Question: I have the following code. Its purpose is to display a popup to the user.
As you can see in the screenshot, login window appears with blank space after it. The register works and has 'y-scrolling' avaliable. When I change '.contentWindowContainer' css to 'height:auto;' the login box displays correctly, but the register form looses its scroll ability. screenshot showing two modals
My question is how can I preserve the functionality of scrolling the register whilst preventing the signin box from having white space underneith?
<URL>
if you change the '.contentWindow' 'height' property from 'auto' to '100%' you should see the error.

Thanks, Adam
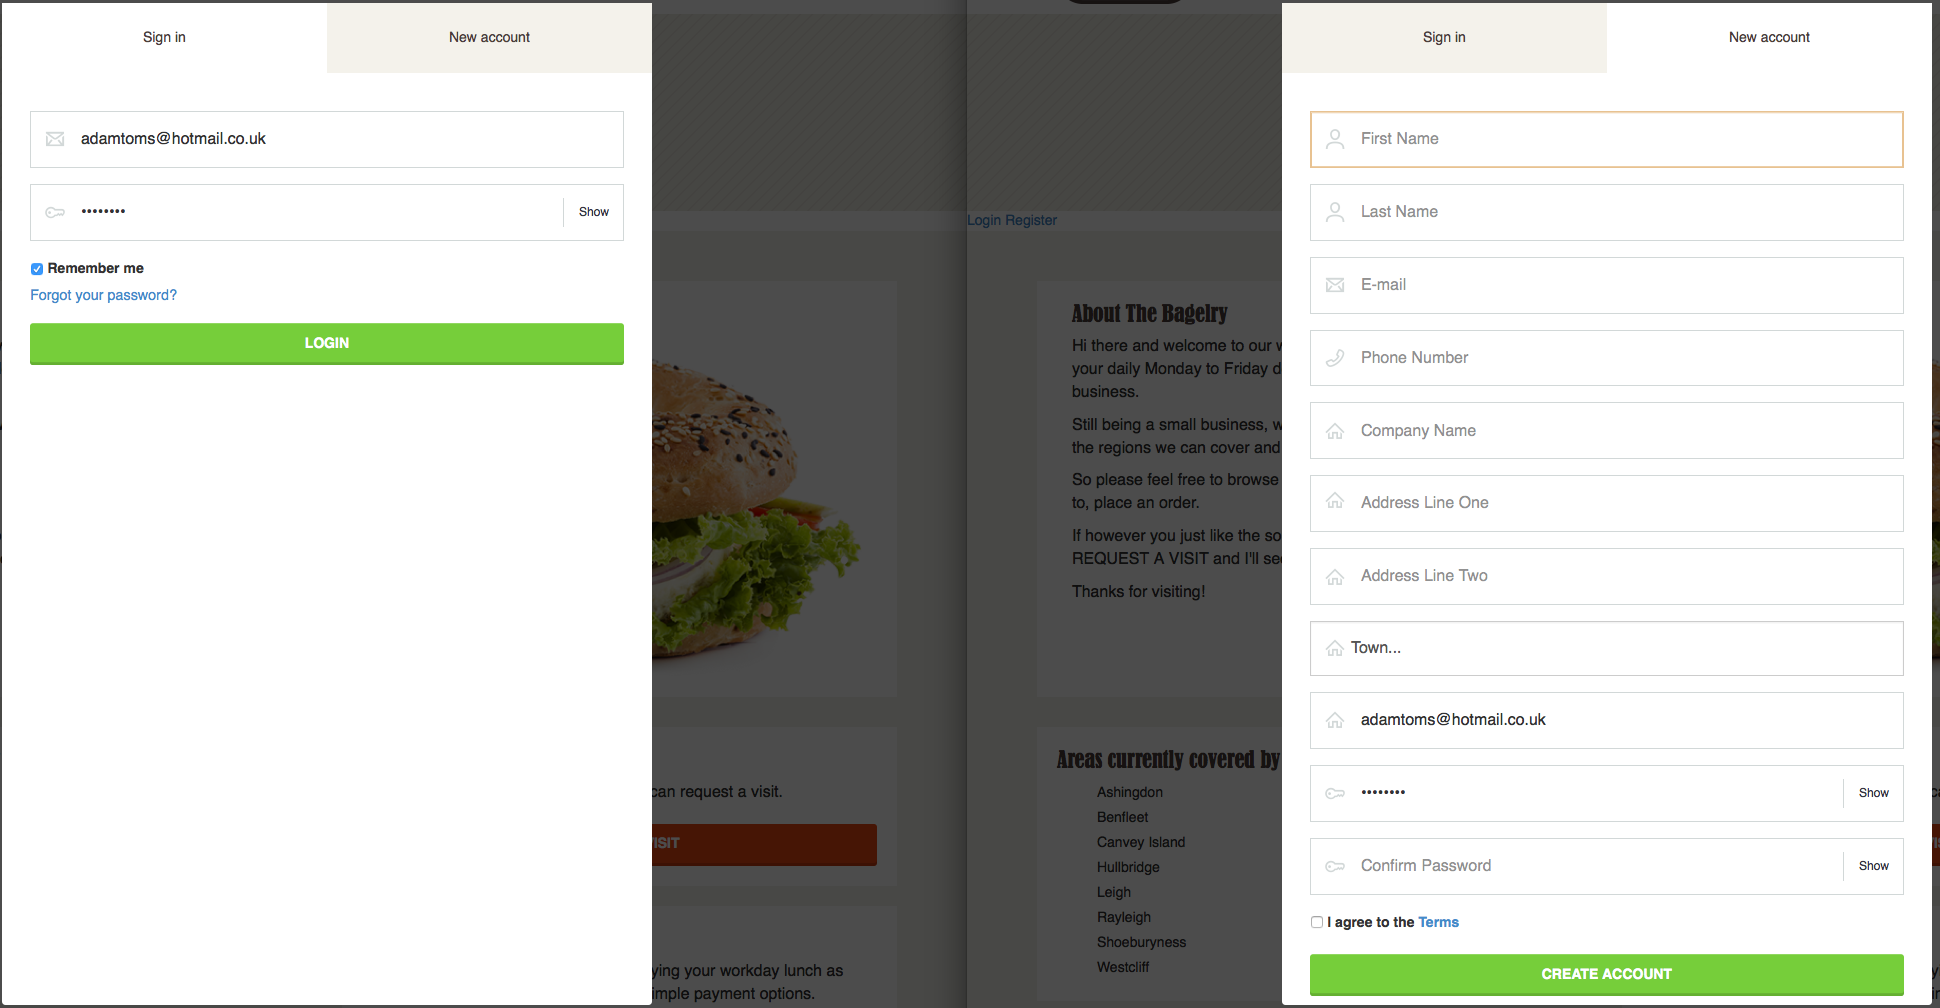
Answer: If you move your 'overflow-y: scroll' from '.contentWindowContainer' to '.contentWindow' then the whole things works fine with 'height: auto'. It did add an extra scroll bar to the side, so I dug through and removed all the places you had added it in with jquery. If any of those were important (I didn't know about the one removing 'overflow-y', but I got rid of it too) then I'm not sure how to get rid of the extra scroll bar. Other than that it seems to work fine. Here's the <URL>.
Hopefully that doesn't break any other relevant code, but without seeing the rest of it, there's not much else to work with.